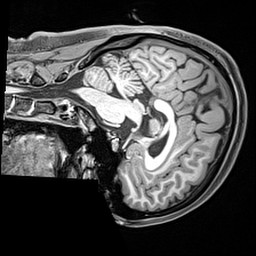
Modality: T1w
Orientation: sagittal
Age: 21
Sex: female
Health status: healthy
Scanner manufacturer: siemens
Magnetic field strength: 3 T
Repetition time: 2.4 s
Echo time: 0.00217 s